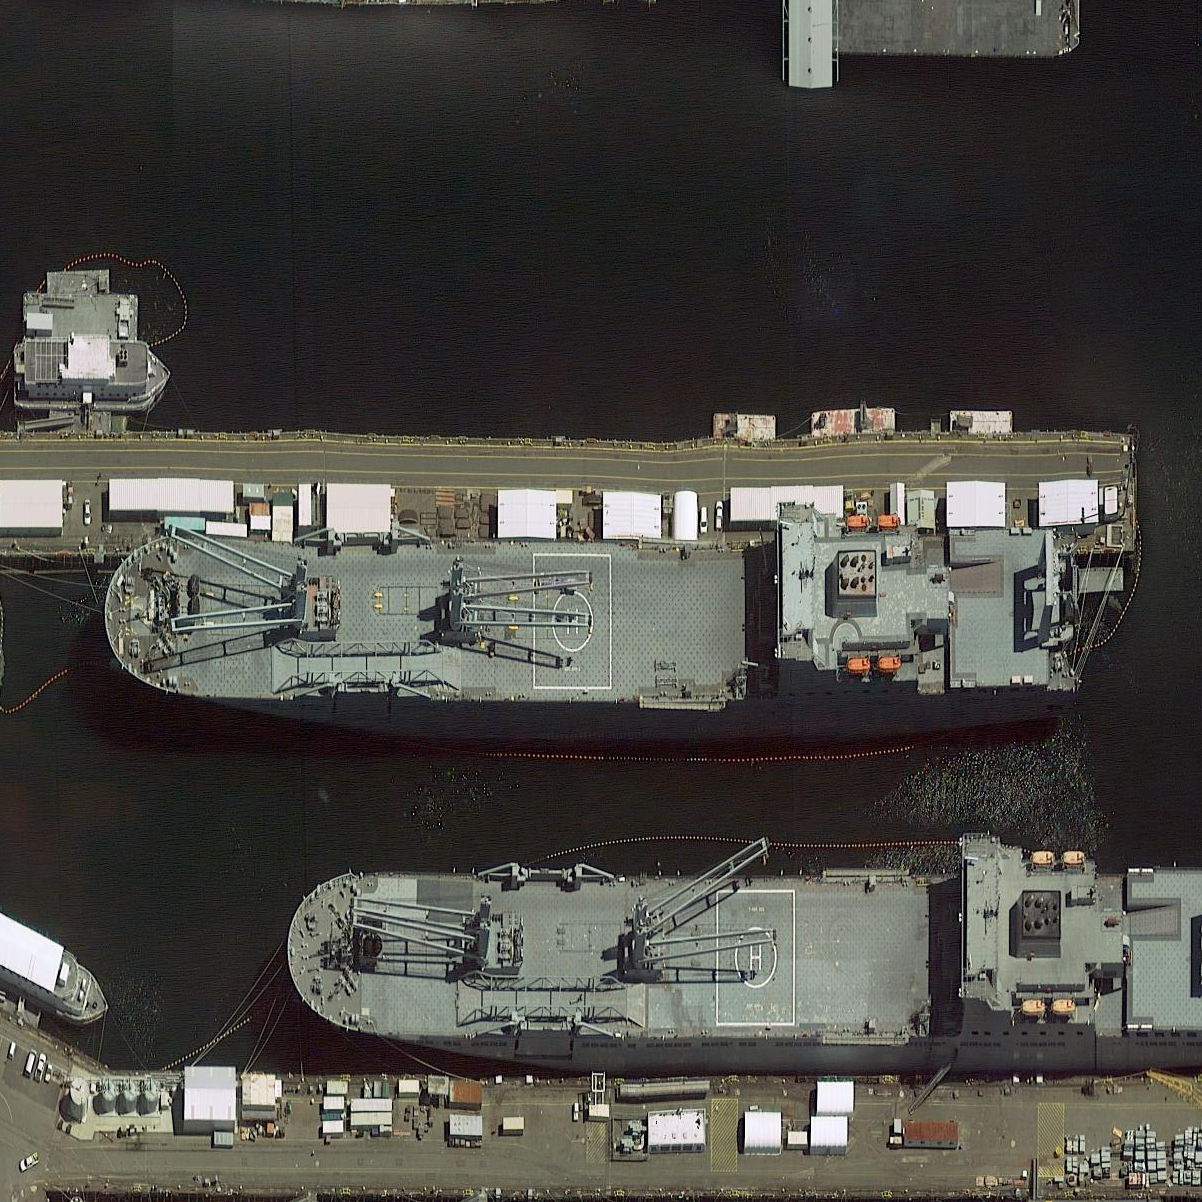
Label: Crane_ship